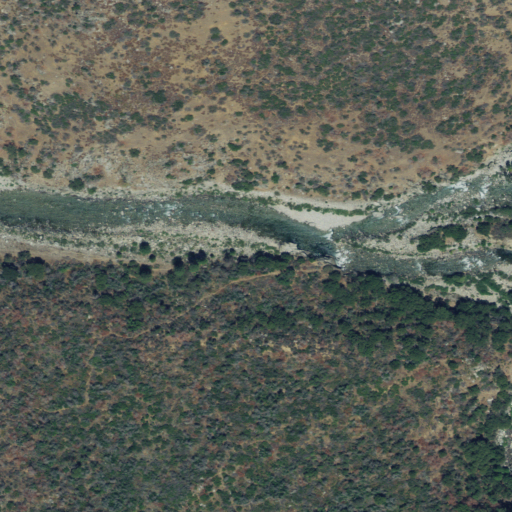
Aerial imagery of valley in California named Deer Canyon containing shrub, grassland, open development, evergreen forest, and open water